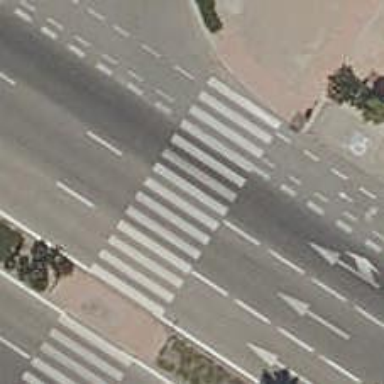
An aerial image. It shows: Marked road crossing with traffic calming table.